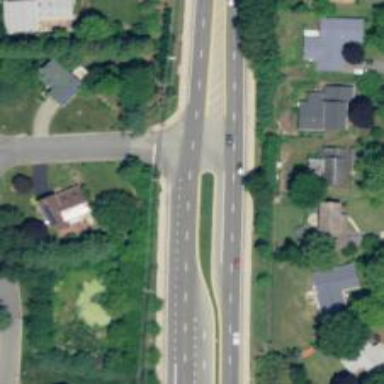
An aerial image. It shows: Primary highway.